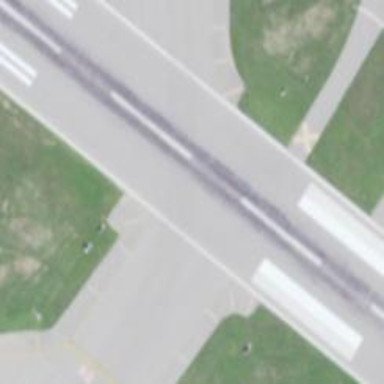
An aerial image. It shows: Asphalt runway at the airport.